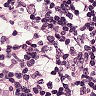
Metastatic tissue present: no